Question: The latest <URL> to implement the common UX pattern where you slide right or left to show a navigation menu.
What I'd love to have is a <URL> with the same API, that can be pulled down/up from the top/bottom of my layout.
Since 4.2 the old <URL> has been deprecated and I haven't heard about some new Widget that implements the same functionality.
Can the 'DrawerLayout' be extended somehow to implement the vertical swipe UX pattern?
Does google provide some different widget to implement it?
<URL> for instance has something very similar to what I'm looking to implement to pull up the player.

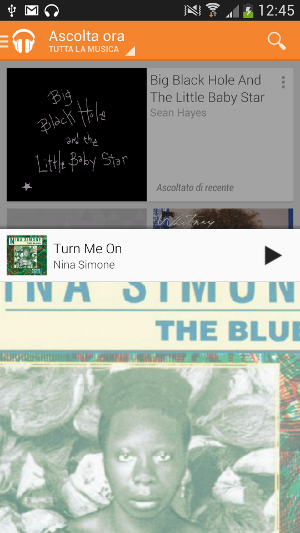
Answer: We have recently implemented this in the Umano App and open sourced: <URL>
Enjoy.